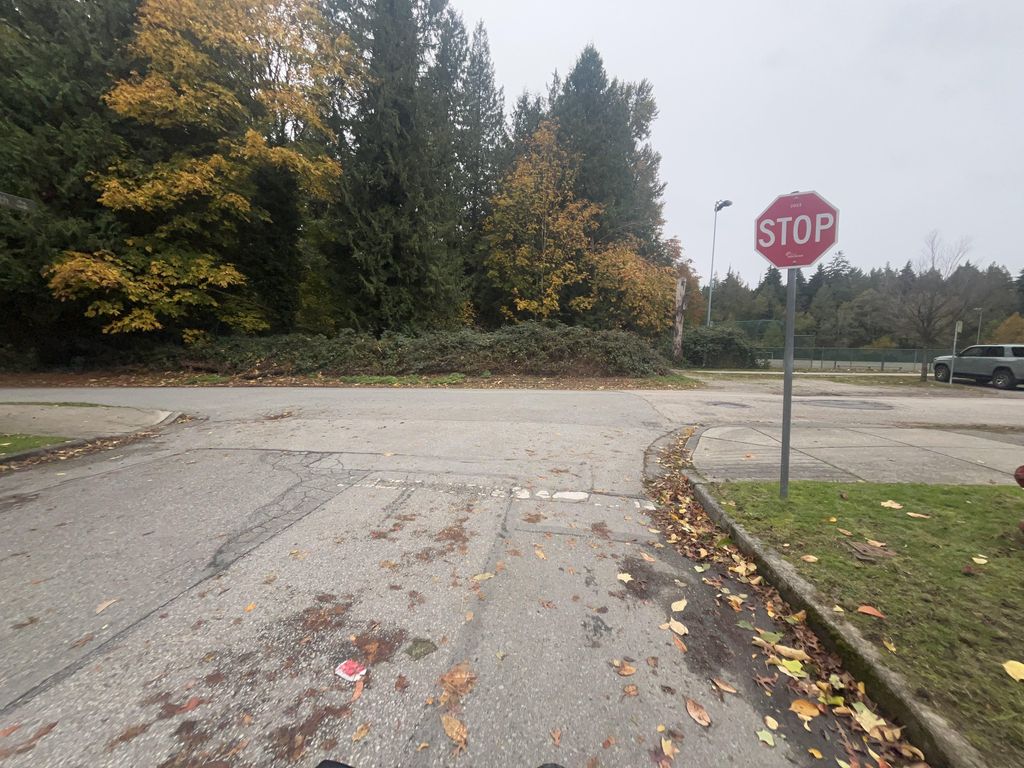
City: vancouver